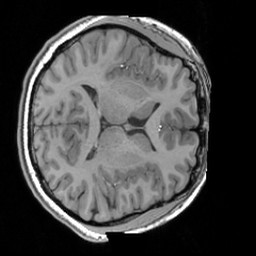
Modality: T1w
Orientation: axial
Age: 22
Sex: female
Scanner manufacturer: siemens
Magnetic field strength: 3 T
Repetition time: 1.63 s
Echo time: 0.00311 s